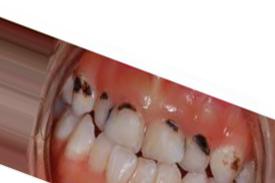
Condition: Caries